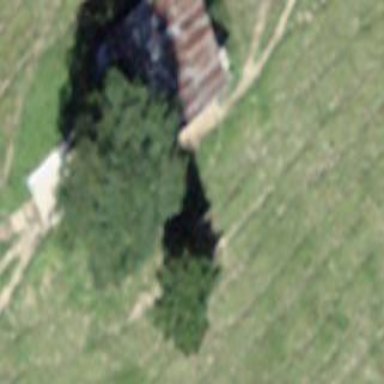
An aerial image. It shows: Barn.